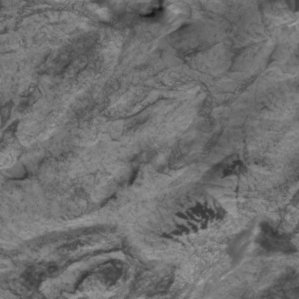
Label: non_frost